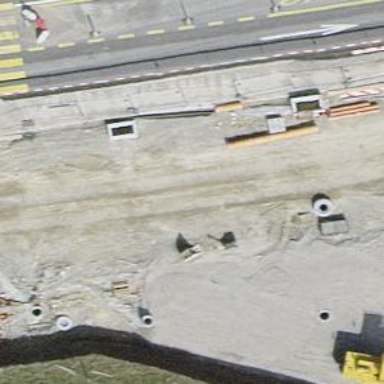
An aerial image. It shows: Secondary road around roundabout.